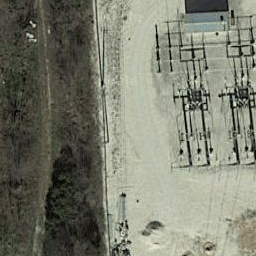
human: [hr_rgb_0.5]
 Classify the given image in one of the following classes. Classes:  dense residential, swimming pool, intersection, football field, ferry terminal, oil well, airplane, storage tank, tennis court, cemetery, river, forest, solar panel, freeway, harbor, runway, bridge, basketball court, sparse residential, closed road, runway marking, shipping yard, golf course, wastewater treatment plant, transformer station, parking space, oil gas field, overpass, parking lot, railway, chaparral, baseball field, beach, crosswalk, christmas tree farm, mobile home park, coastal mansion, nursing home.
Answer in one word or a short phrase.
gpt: transformer station